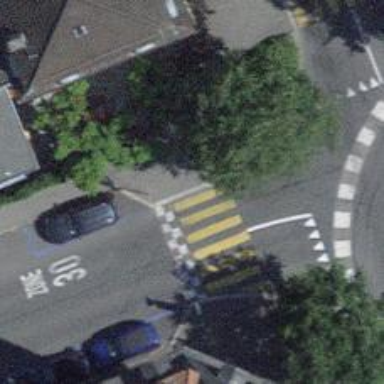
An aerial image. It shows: Kerb barrier.